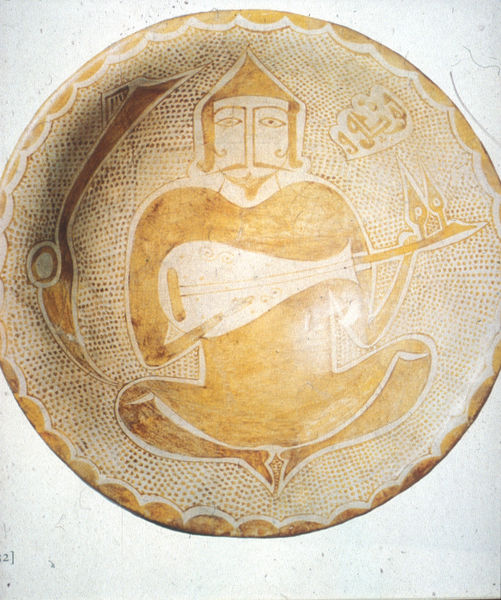
Titel: The "Freer Bowl", abbasidisch, Irak?
Künstler: unbekannt
Institution: unbekannt
Schlagwörter: dunkel, mann, schatten, weiß, gelb, ocker, sitzen, braun, haar, hell, hut, mund, nase, beige, muster, ornament, bart, mütze, schnurrbart, augen, gesicht, mensch, schale, schüssel, teller, hals, instrument, auge, haare, sitzend, gitarre, musik, musiker, augenbrauen, rund, keramik, ton, beine, füße, schrift, wellen, unterhaltung, linien, rand, laut, spielen, plastik, augenbraue, knie, foto, fotografie, photographie, punkte, motiv, text, mosaik, spitzbart, photo, arabisch, laute, lautespieler, mandoline, saiten, fotographie, islam, netz, schrauben, fiedel, photografie, schneidersitz, islamisch, iran, iranisch, iraner, islamistisch, islamistischer, keramikk, musikalisch, musisch, seiteninstrument, sitzender mann, stellschrauben, türkensitz